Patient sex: F
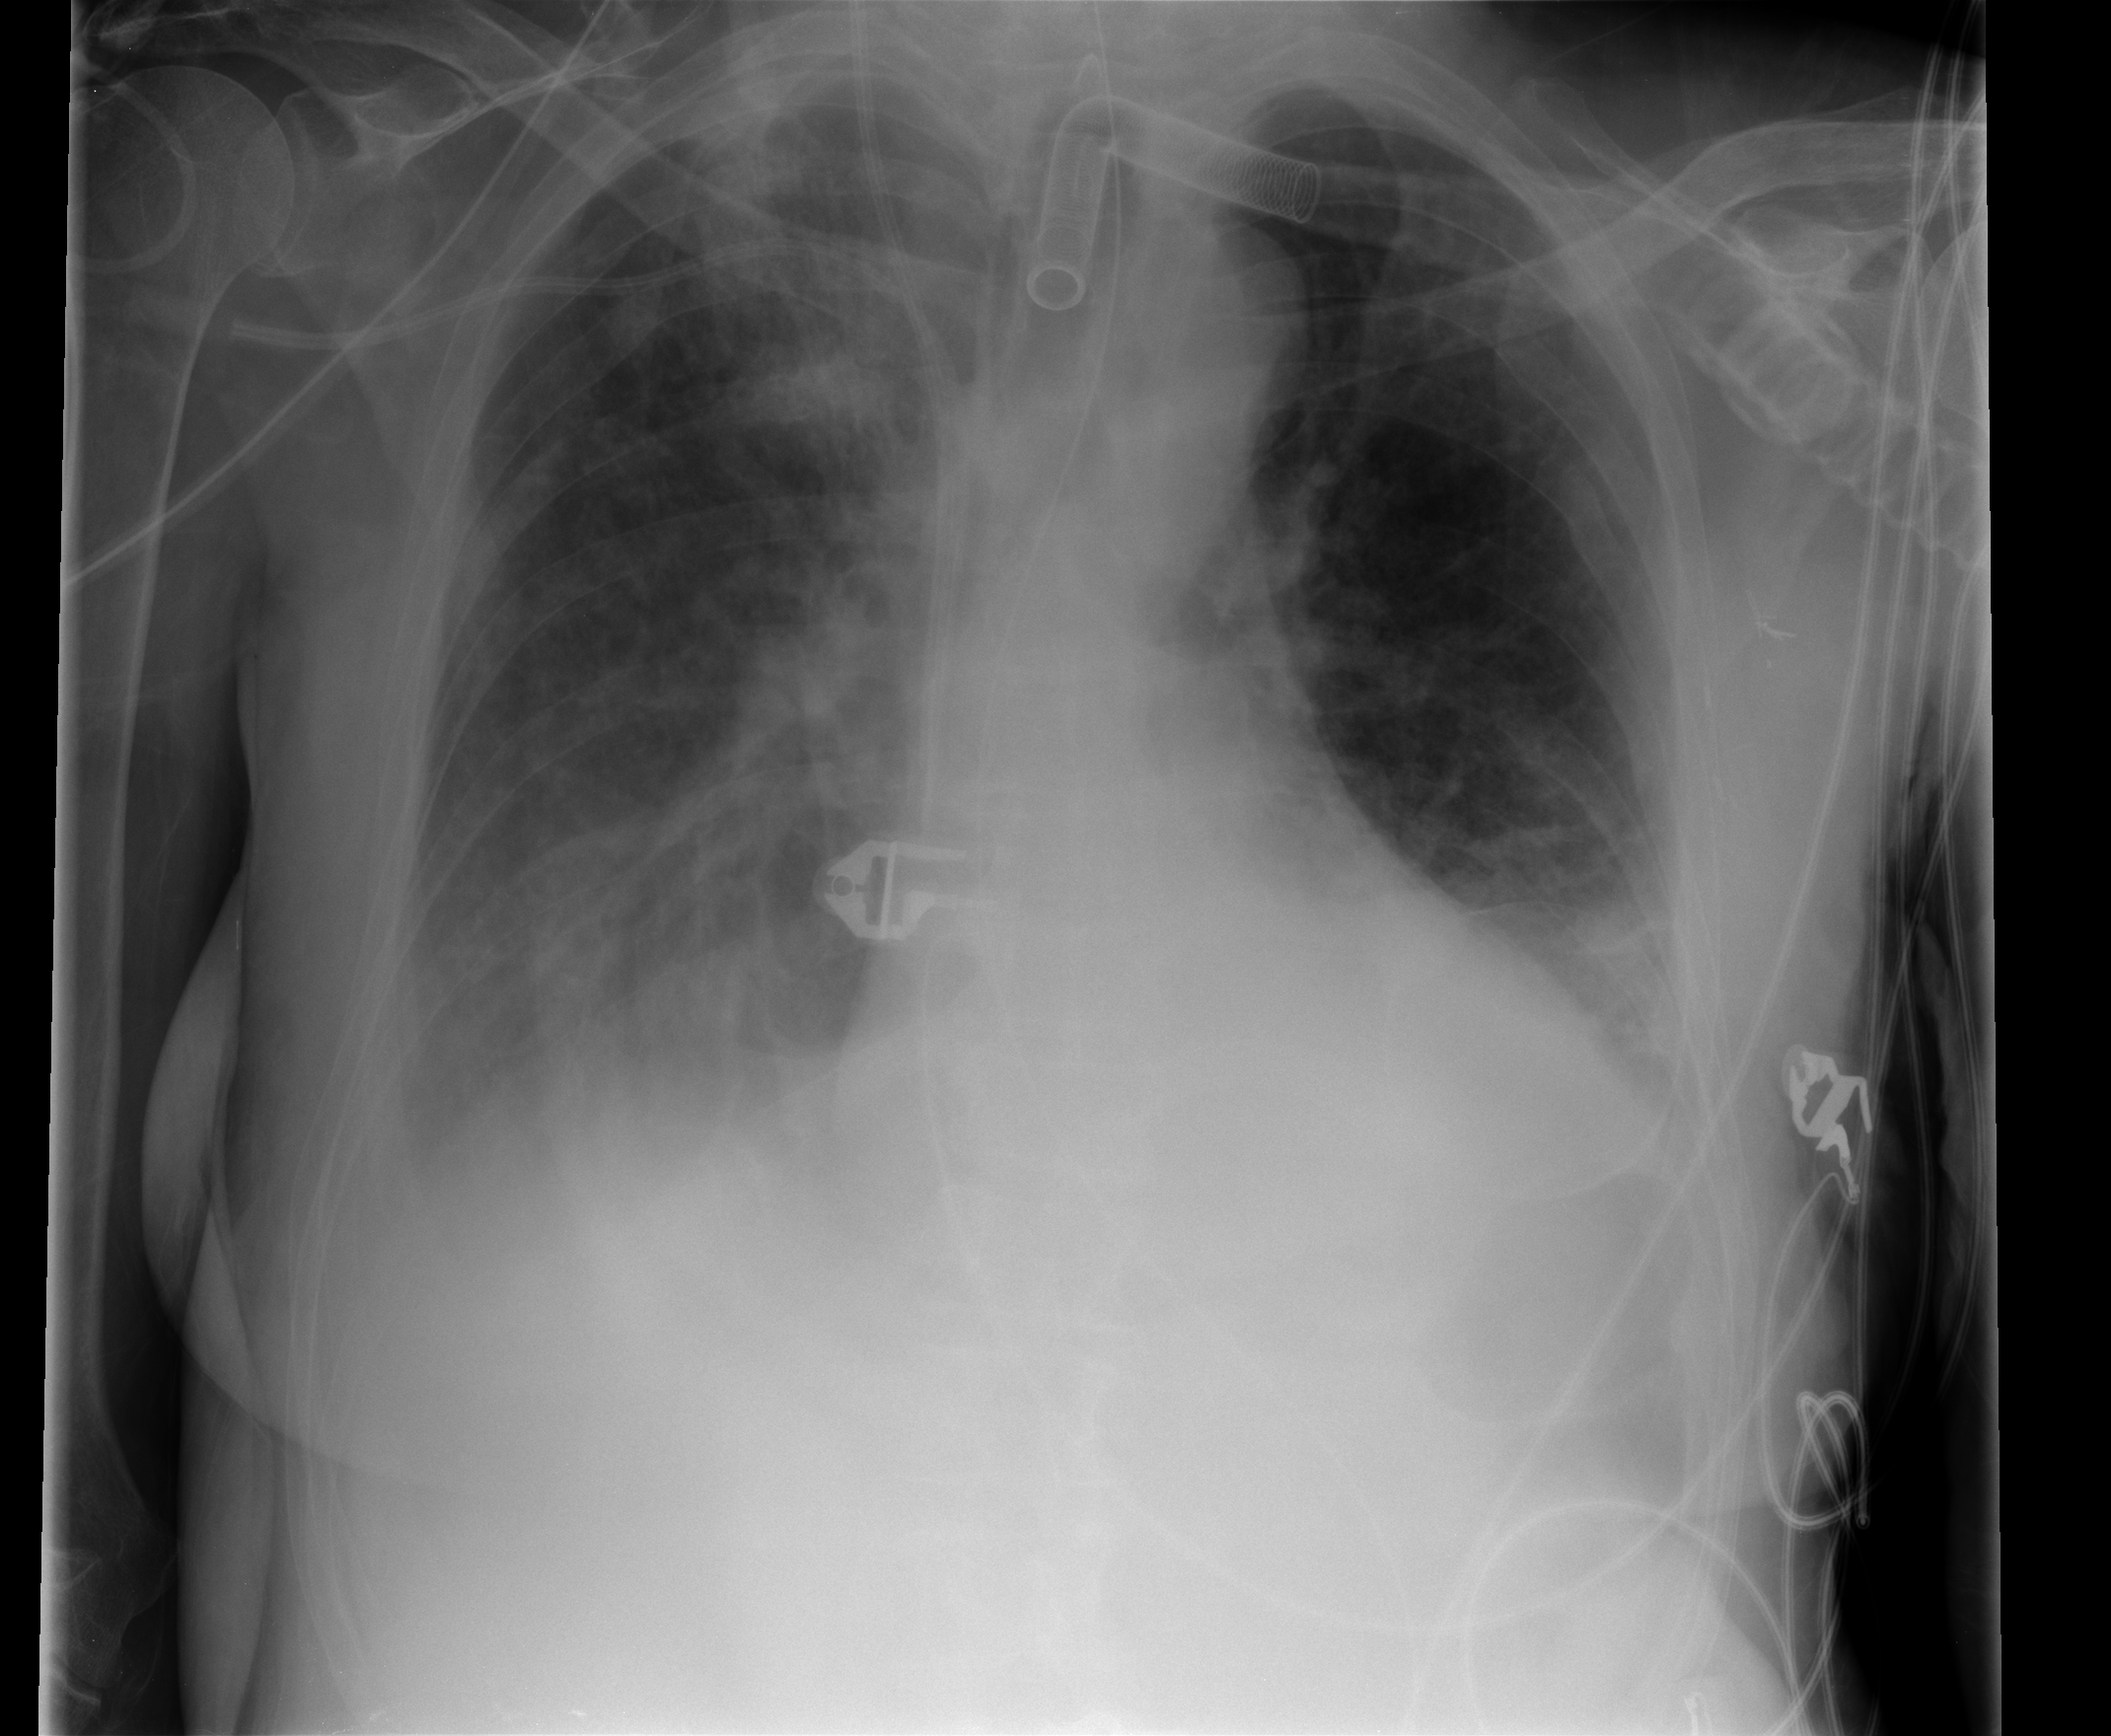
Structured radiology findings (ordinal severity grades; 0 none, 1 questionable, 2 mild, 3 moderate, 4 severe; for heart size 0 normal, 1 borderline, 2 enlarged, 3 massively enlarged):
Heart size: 0
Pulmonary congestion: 0
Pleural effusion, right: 3
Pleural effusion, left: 2
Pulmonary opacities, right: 2
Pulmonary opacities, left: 0
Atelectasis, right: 3
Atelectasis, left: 2